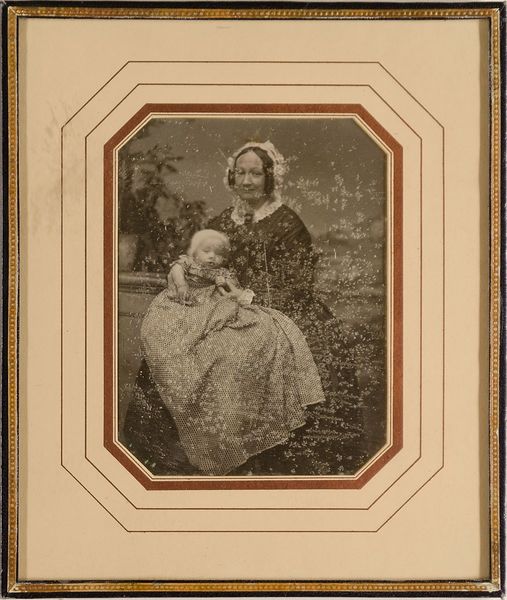
Titel: Frau Cornelie Emilie Schlüter mit ihrem Sohn Wolfgang
Künstler: Johann Anton Völlner
Standort: Hamburg
Institution: Museum für Kunst und Gewerbe Hamburg
Schlagwörter: frau, haube, figur, mutter, kopfbedeckung, baby, foto, fotografie, photographie, doppelbildnis, doppelportrait, photo, sohn, lichtbild, daguerreotypie, bildwerke, angewandte und bildende kunst, hessische systematik, säugling, porträtfotografie, porträtphotographie, doppelporträt